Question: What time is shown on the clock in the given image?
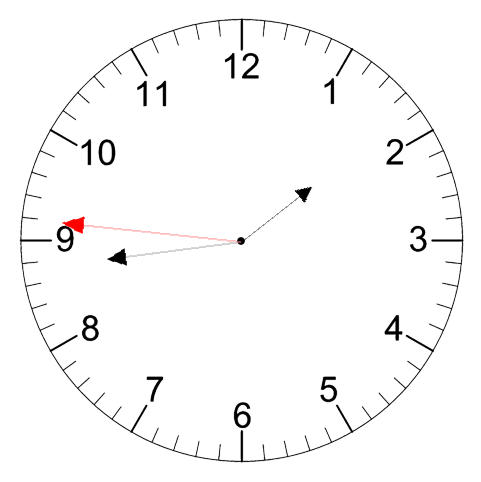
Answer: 01:43:46